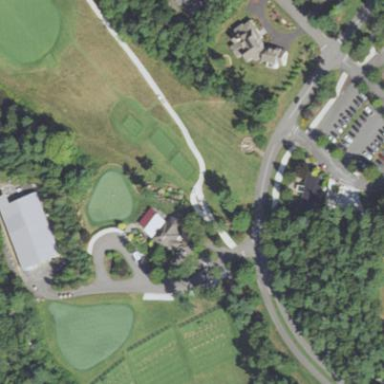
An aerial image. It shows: Area of rough grass used for golf.